Question: I use FlatStudioDark GTK theme from here: <URL>
In that theme I have some problems to change one specific color (I think is one of the GtkTreeView element). Let me show you with pictures.
You see in the picture the file-browser "Thunar", I want to have the same color over all rows and columns (except the column-headers which should have that darkened color), for example the columns: "Name", "Size", "Type" all show the same colors, but the selected "Date Modified" on the right is more dark for the rows (or area). How do I change the darkened color in "Date Modified" to be the same as the other columns and rows (I'm not talking about the column-header themselves)?

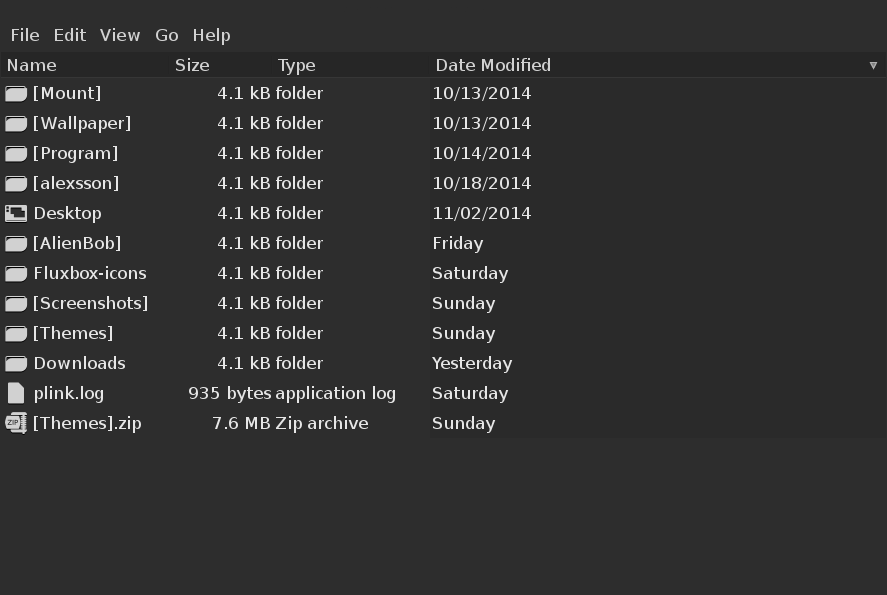
Answer: I solved it by adding this line to my gtkrc:
'''
GtkTreeView::row_ending_details = 1
'''